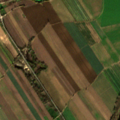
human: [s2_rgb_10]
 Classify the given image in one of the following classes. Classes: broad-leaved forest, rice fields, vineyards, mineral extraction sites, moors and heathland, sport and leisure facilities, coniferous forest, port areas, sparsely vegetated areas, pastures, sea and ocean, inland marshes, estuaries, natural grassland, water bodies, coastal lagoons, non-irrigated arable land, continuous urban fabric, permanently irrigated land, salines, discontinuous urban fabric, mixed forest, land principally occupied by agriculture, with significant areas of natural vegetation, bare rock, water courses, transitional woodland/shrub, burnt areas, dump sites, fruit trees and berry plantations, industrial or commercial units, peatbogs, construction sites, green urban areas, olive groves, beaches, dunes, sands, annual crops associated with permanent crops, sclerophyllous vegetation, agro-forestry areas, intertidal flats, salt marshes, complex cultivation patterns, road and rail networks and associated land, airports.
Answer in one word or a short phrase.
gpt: permanently irrigated land, water courses